Question: What I want to achieve:
I have a custom ListView adapter. To each Listitem I want to add a popup menu, pretty similar to the ListView in the current Google Play application.

This is what I tried:
Most of my code comes from this Android sample
:
'''
// create new fragment
mCustomFragment = CustomFragment.newInstance(position);
'''
'''
public class CustomFragment extends ListFragment implements View.OnClickListener{
...
@Override
public void onClick(final View v) {
v.post(new Runnable() {
@Override
public void run() {
showPopupMenu(v);
}
});
}
private void showPopupMenu(View view) {
PopupMenu popup = new PopupMenu(getActivity(), view);
popup.getMenuInflater().inflate(R.menu.popup_menu, popup.getMenu());
popup.show();
}
'''
:
'''
public class CustomAdapter extends ArrayAdapter<WatchListPlayerItem> {
...
@Override
public View getView(int position, View convertView, ViewGroup parent) {
final int pos = position;
LayoutInflater inflater = (LayoutInflater) context
.getSystemService(Context.LAYOUT_INFLATER_SERVICE);
final View rowView = inflater.inflate(R.layout.watch_list_row, parent, false);
View popupButton = rowView.findViewById(R.id.imgPopUp);
popupButton.setTag(getItem(position));
popupButton.setOnClickListener(mFragment);
return rowView;
}
}
'''
:
'''
<?xml version="1.0" encoding="utf-8"?>
<menu xmlns:android="http://schemas.android.com/apk/res/android">
<item
android:id="@+id/install"
android:title="Install" />
<item
android:id="@+id/addtowishlist"
android:title="Add to wishlist" />
</menu>
'''
:
'''
java.lang.RuntimeException: Failed to resolve attribute at index 6
at android.content.res.TypedArray.getLayoutDimension(TypedArray.java:603)
at android.view.ViewGroup$LayoutParams.setBaseAttributes(ViewGroup.java:6423)
at android.view.ViewGroup$MarginLayoutParams.<init>(ViewGroup.java:6591)
at android.widget.FrameLayout$LayoutParams.<init>(FrameLayout.java:735)
...
'''
The error is thrown at popup.show() in my CustomFragment.
This error is clearly driving me crazy and ANY help to solve this issue is highly appreciated!
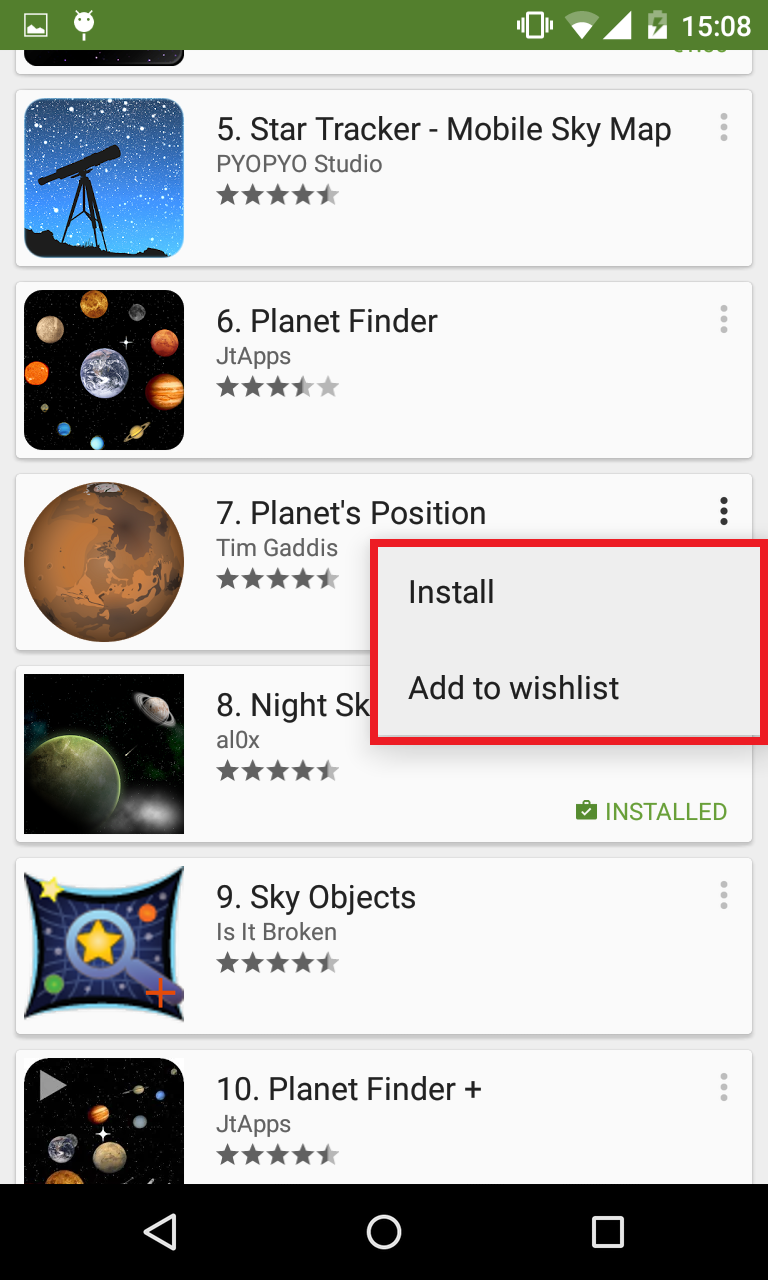
Answer: I finally found the solution to my problem, eventhough I have no explanation why this solution works.
With the following import I always had the error:
'''
import android.support.v7.widget.PopupMenu;
'''
It works fine with the following import:
'''
import android.widget.PopupMenu;
'''
I tested the code provided by Ric (Thanks for the great help!) and my own. Both are working now. Maybe someone has an explanation why the import matters in this case.